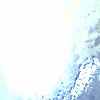
Label: sunburn